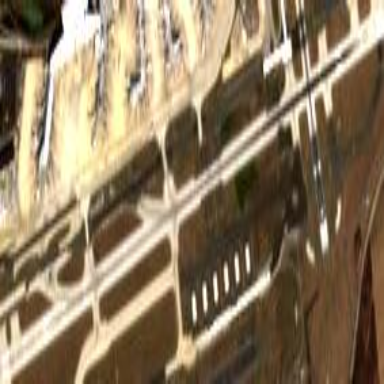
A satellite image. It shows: Runway in airport area.